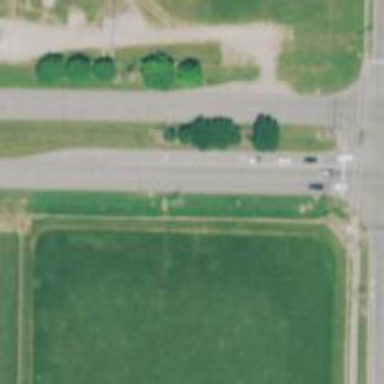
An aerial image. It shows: Road with left marking.